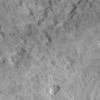
Label: not_dusty